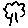
Label: tree